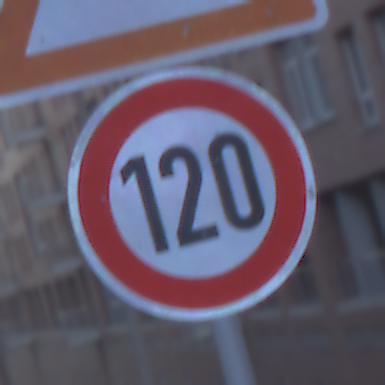
Verkehrszeichen: Geschwindigkeit120
Zusatzzeichen oben: WildwechselRechts
Umgebung: Outdoor, Urban
Tageszeit: SunriseSunset
Wetter: Clear
Licht: Natural
Jahreszeit: NotSpecified
Kontrast: MediumContrast